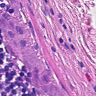
Metastatic tissue present: yes